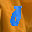
Label: 0